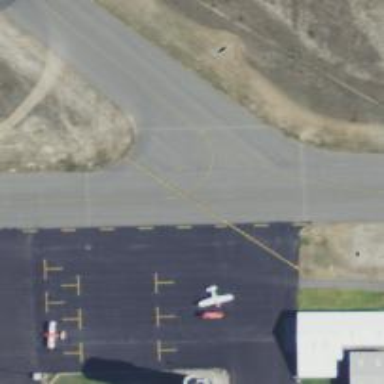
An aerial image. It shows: Image of taxiway at airport.